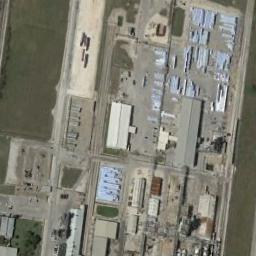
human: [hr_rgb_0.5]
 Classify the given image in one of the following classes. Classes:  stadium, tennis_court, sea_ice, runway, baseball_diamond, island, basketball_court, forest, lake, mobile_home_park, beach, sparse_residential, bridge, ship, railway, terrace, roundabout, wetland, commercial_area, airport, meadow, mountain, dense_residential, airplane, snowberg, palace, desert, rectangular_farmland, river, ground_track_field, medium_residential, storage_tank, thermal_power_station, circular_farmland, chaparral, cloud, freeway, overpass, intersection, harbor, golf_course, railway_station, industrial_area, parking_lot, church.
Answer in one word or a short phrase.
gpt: industrial_area